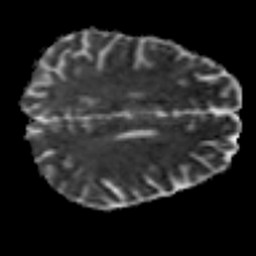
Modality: MD
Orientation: axial
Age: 28
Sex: male
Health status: healthy
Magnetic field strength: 3 T
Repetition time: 7 s
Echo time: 0.0926 s